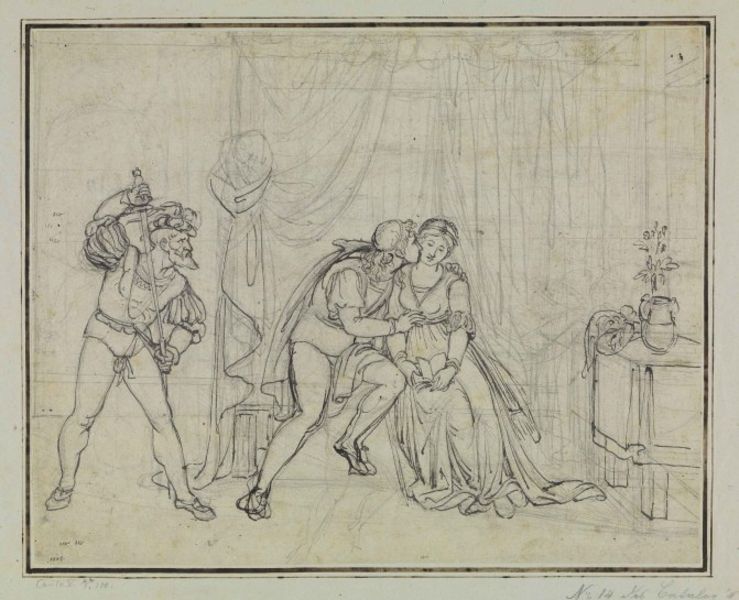
Titel: Francesca und Paolo von Malatesta überrascht (Dante Inferno, Canto 5, V 100)
Künstler: Joseph Anton Koch
Standort: Karlsruhe
Institution: Staatliche Kunsthalle Karlsruhe
Schlagwörter: himmel, mann, umhang, weiß, menschen, mädchen, sitzen, blume, blumen, brust, fenster, frau, grau, hut, kleid, männer, raum, schwarz, skizze, stuhl, szene, tisch, zeichnung, zimmer, dame, haus, tuch, haube, bart, falten, gesicht, kleidung, knoten, mord, rache, tod, hände, tischdecke, tischtuch, vorhang, gewand, haare, sitzend, gewänder, innen, paar, vater, theater, prinzessin, krug, vase, beine, deutschland, blumentopf, topf, kommode, kuss, küssen, liebe, papier, schrank, umarmung, zwei, schuhe, studie, graphik, linien, bank, braut, gardine, vorhänge, lesen, bett, schlafzimmer, kammer, scheide, antike, buch, vulkan, druck, radierung, stich, schwert, soldat, waffe, bleistift, degen, ehemann, entwurf, ritter, eifersucht, liebespaar, verführung, jüngling, brief, dolch, julia, liebende, märchen, romeo, strumpfhose, wams, dante, historismus, wut, venus, speer, dürer, vorhand, schüchtern, mars, drama, mörder, hasu, himmelbett, treue, schwerz, wasserkrug, zeichnng, skize, spannung, häuslich, bräutigam, affäre, schnorr, liebhaber, geheim, edelfrau, landser, neid, beinling, beistift, francesca, paolo, beischlaf, brautwerbung, umgarnen, 1900, klkeid, fzeichnung, mickey mouse, eifersüchtig, liebesszene, minne, dolc, nebenbuhler, vase schwert, kuhmaulschuh, mann männerfrau, pflsnze, umgarnen#, konkorent, konkurent, konkurenz, hlut